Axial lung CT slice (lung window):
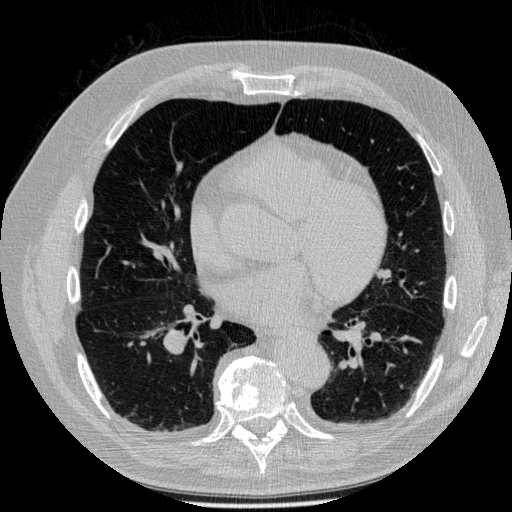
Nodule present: no